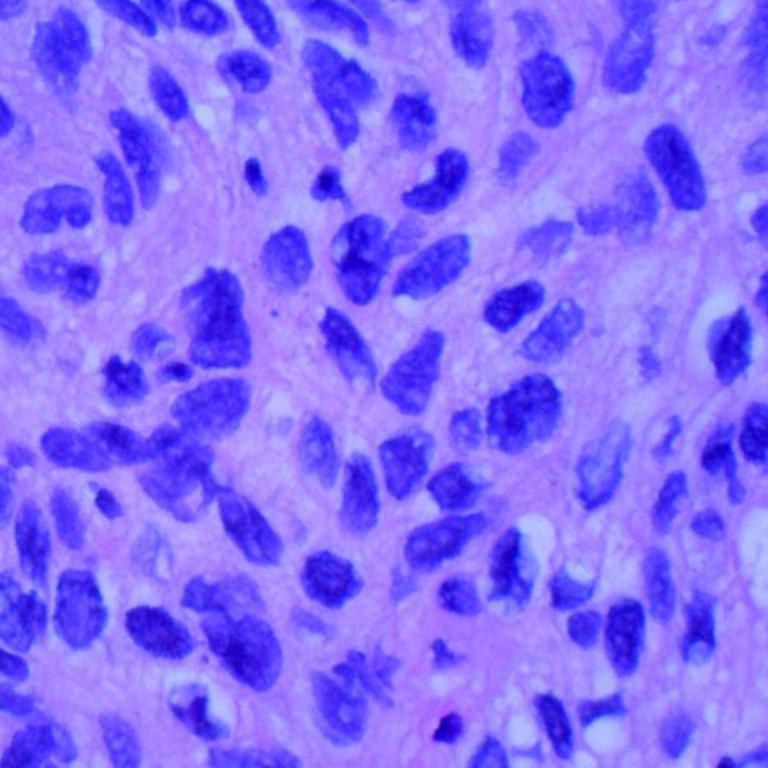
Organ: lung
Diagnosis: squamous carcinomas